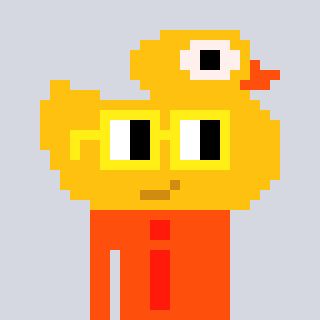
a pixel art character with square yellow glasses, a ducky-shaped head and a orange-colored body on a cool background